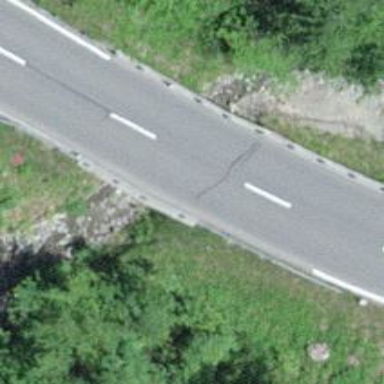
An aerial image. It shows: Primary highway on asphalt bridge.